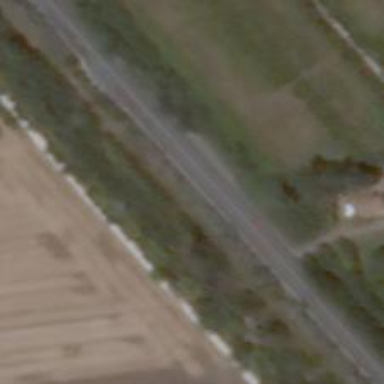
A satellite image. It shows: Rest area on the road.